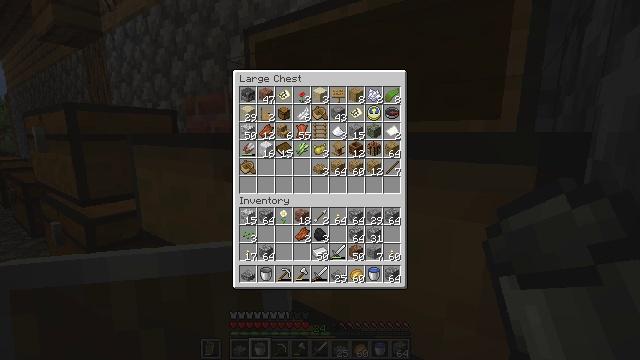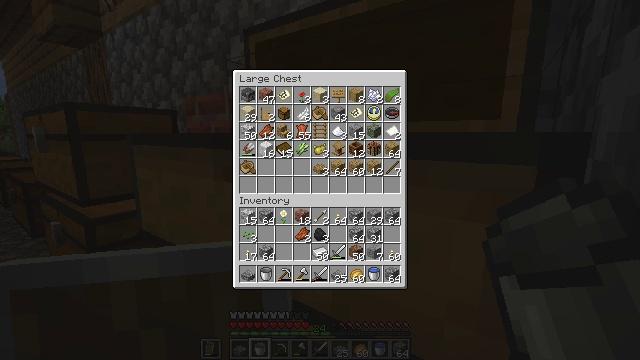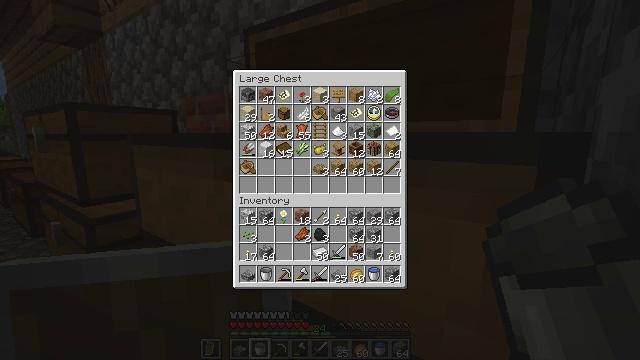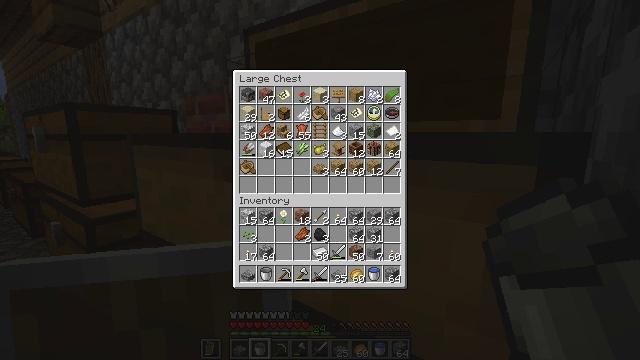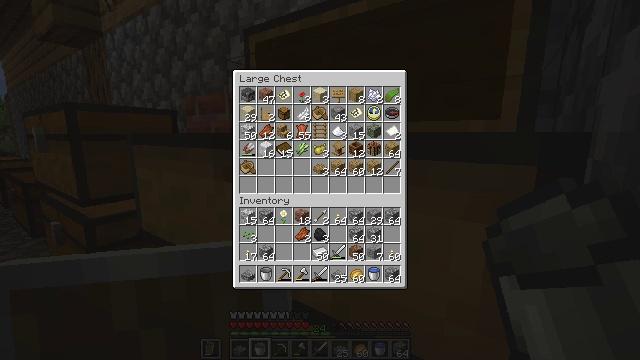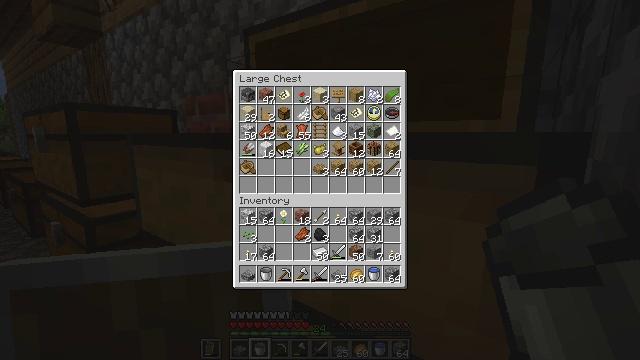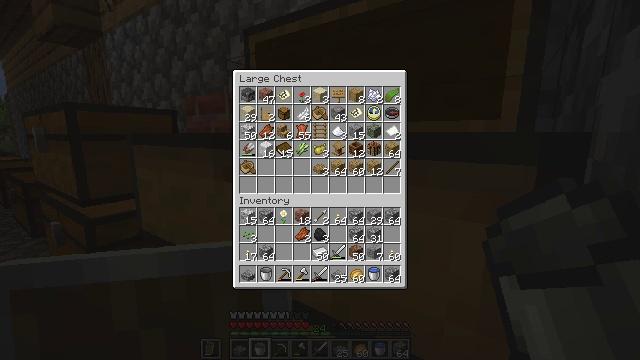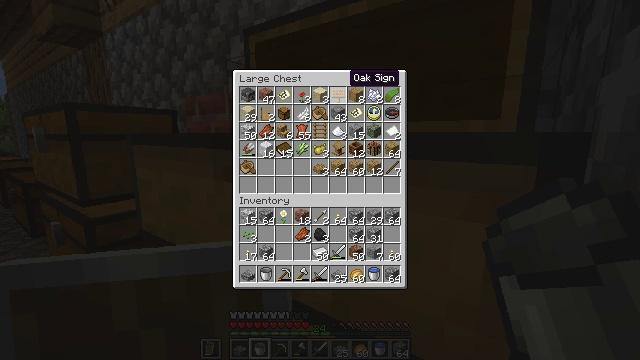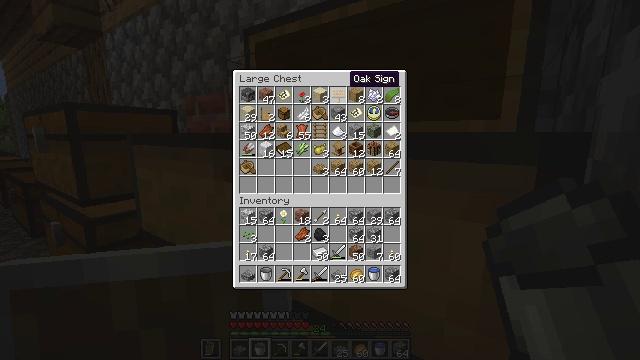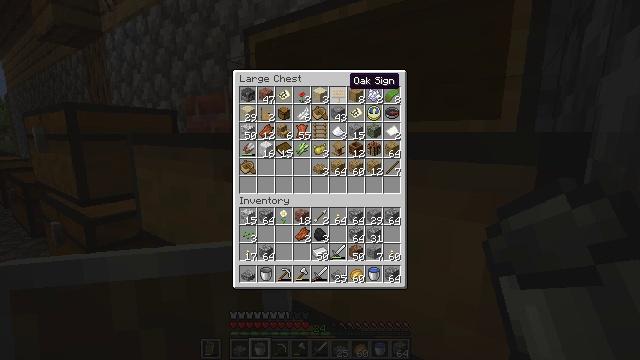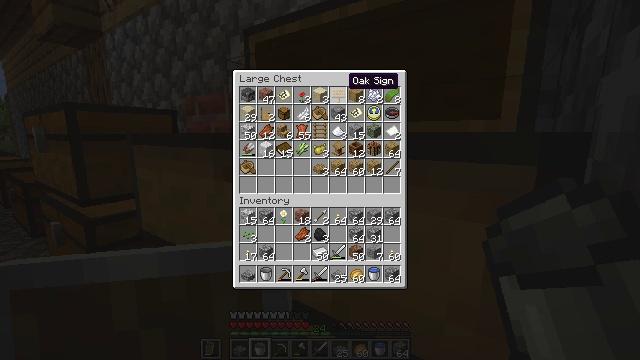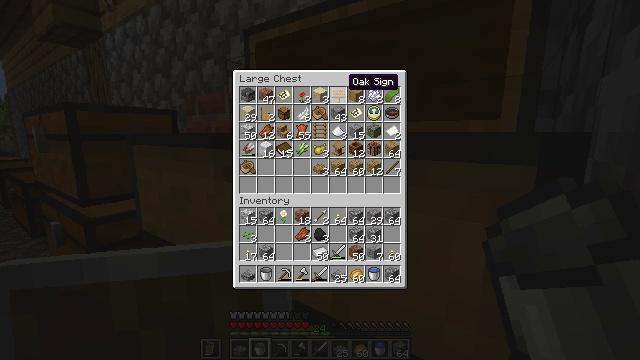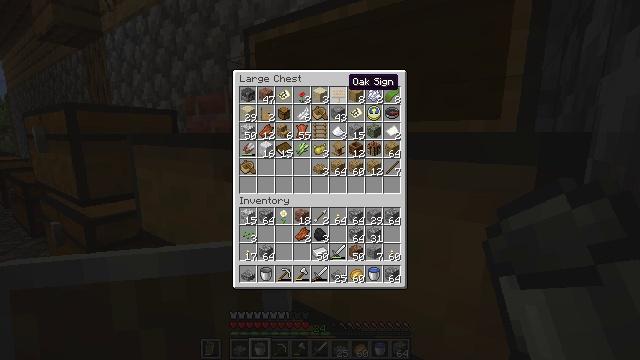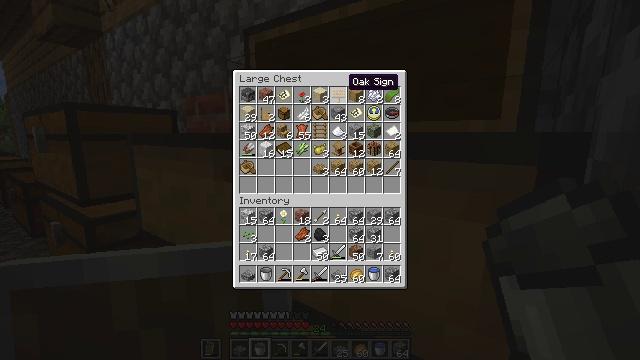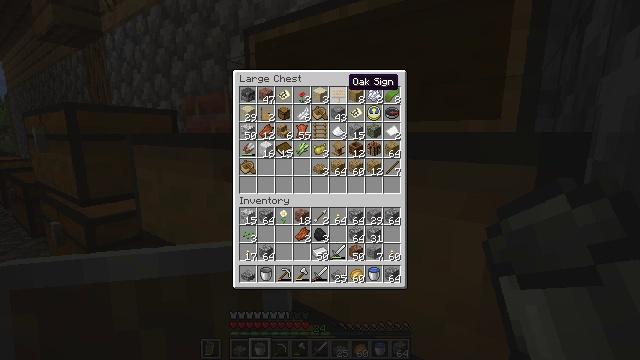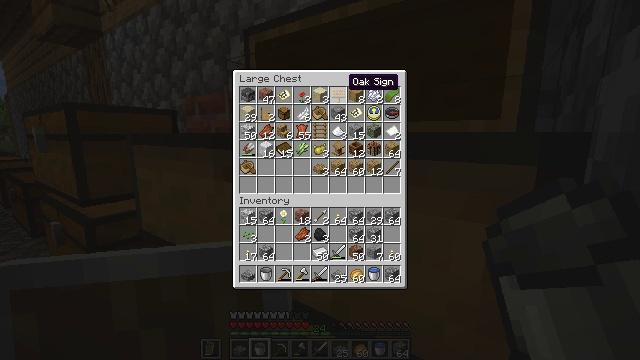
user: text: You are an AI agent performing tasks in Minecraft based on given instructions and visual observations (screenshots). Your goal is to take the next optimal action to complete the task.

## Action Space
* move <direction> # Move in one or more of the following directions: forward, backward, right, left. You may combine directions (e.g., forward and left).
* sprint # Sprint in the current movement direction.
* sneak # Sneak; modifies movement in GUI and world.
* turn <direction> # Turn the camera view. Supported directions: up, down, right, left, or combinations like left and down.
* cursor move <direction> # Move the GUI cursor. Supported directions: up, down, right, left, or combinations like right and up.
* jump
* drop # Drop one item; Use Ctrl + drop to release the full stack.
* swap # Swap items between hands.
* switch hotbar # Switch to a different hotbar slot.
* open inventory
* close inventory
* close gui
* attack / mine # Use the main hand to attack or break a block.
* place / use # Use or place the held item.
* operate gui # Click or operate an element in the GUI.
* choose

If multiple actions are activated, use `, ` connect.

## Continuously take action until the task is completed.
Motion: motion action
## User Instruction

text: Craft an oak sign.
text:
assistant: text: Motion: turn left
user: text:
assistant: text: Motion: no_op
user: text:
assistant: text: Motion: no_op
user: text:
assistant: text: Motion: no_op
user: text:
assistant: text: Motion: no_op
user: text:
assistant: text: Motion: no_op
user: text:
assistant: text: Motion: no_op
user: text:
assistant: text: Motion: no_op
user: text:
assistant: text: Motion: no_op
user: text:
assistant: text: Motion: no_op
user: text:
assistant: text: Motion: no_op
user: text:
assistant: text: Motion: no_op
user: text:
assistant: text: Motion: no_op
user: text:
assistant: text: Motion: no_op
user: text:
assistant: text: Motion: no_op
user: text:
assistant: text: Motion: no_op
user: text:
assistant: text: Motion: no_op
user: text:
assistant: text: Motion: no_op
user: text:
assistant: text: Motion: no_op
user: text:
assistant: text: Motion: no_op
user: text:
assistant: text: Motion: no_op
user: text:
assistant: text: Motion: no_op
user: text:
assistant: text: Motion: no_op
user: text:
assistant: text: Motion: no_op
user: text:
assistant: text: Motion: no_op
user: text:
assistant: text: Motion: no_op
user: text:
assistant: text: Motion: no_op
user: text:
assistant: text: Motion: no_op
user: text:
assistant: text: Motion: no_op
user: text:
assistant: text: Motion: no_op